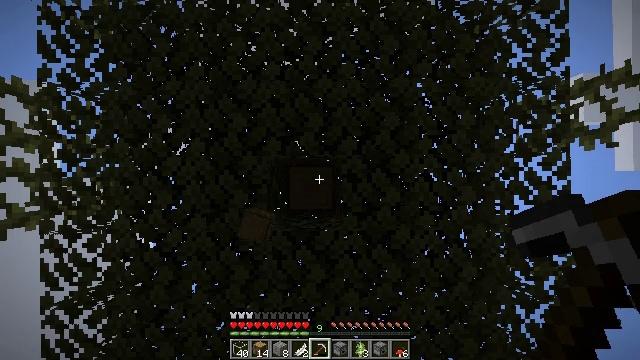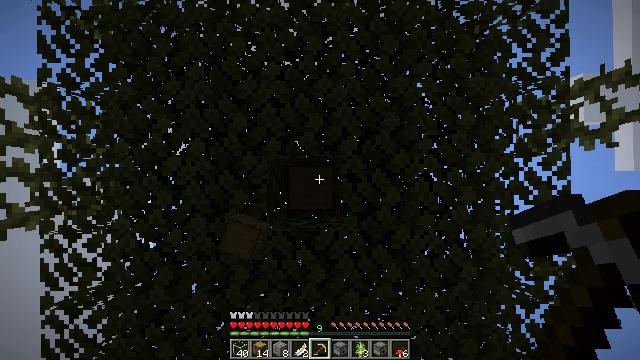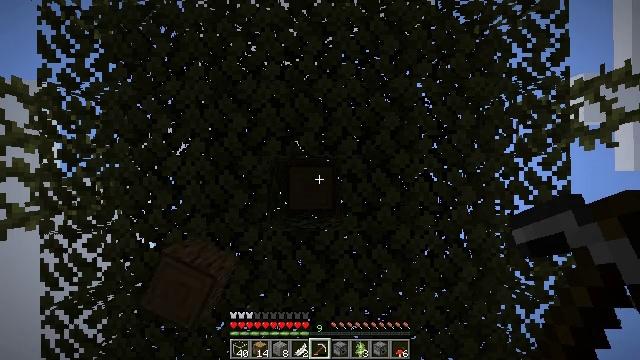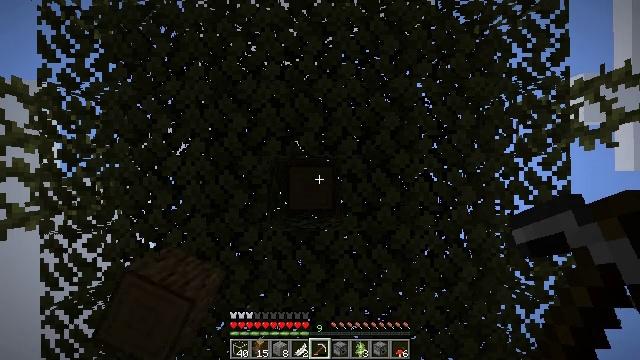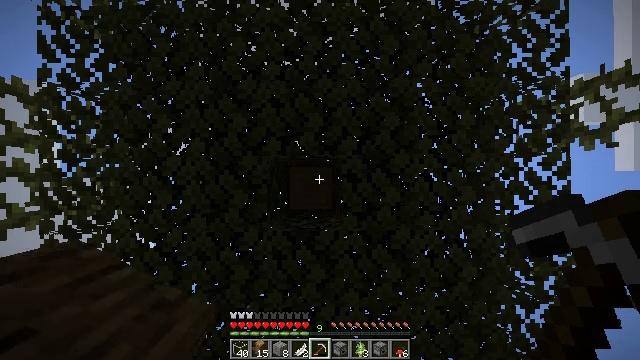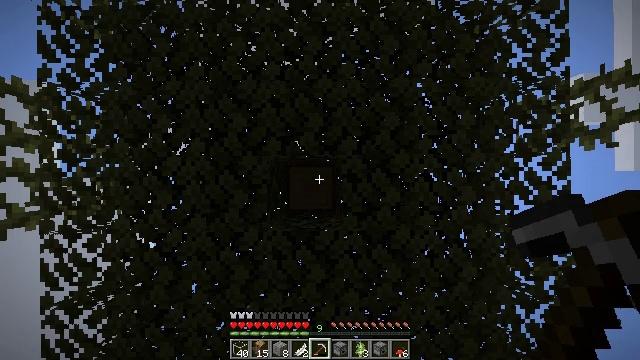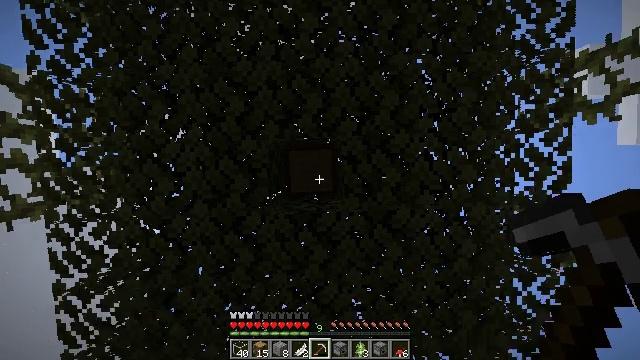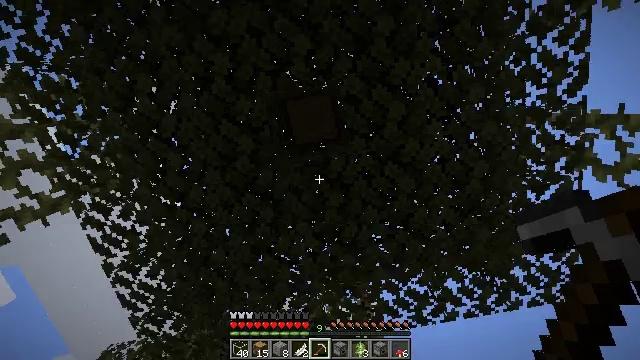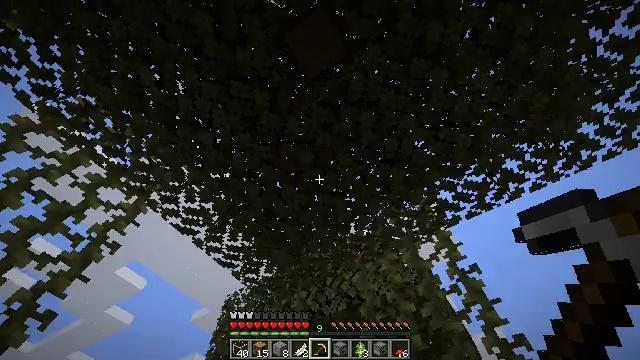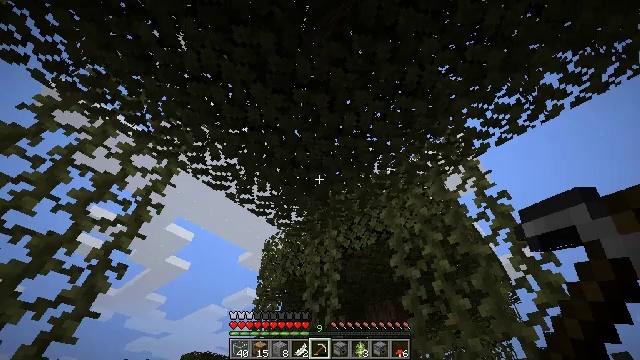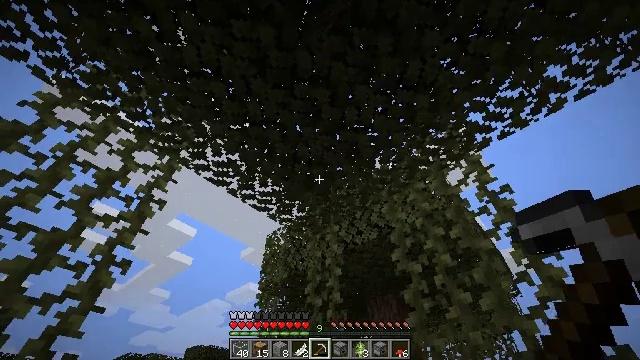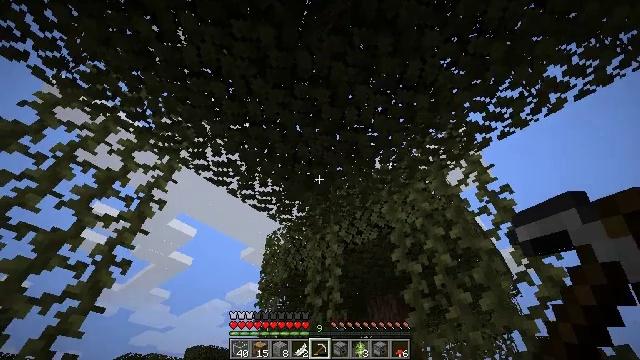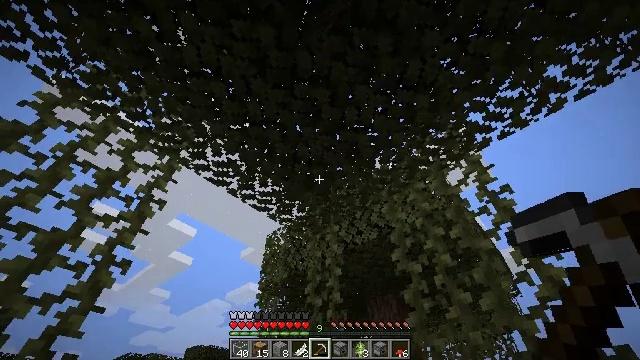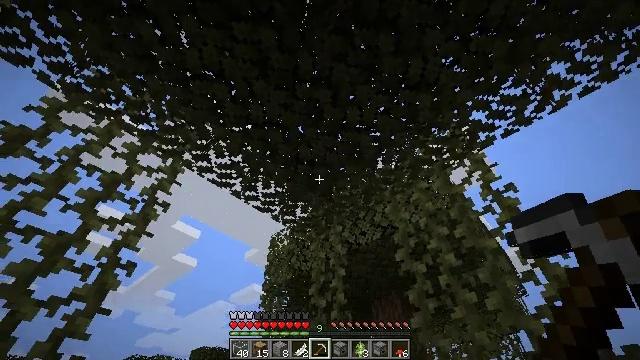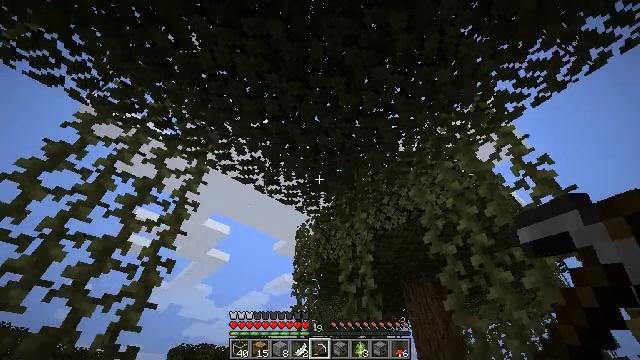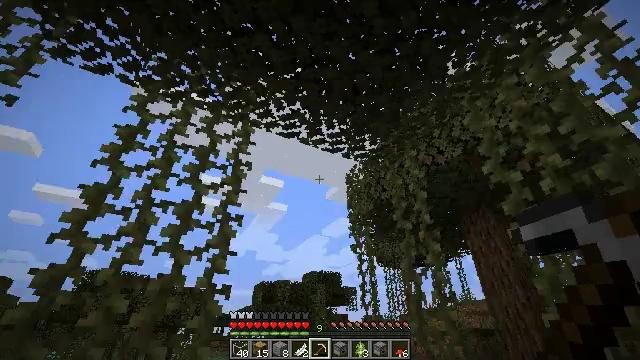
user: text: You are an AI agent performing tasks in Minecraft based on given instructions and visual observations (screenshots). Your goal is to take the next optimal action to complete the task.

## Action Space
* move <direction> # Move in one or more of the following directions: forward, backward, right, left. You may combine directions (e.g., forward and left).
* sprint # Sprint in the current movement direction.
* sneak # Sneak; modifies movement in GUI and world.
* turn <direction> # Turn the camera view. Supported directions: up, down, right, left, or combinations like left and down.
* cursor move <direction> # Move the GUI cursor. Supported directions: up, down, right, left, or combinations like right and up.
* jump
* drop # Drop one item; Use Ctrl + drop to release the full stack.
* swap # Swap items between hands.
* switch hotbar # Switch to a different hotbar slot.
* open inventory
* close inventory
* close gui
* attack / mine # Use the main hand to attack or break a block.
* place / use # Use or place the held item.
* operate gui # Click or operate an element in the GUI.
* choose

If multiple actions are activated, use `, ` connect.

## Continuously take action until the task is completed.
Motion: motion action
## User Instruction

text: Collect oak log for crafting.
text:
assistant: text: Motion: no_op
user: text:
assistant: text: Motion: no_op
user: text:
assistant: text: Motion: no_op
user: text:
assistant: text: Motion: no_op
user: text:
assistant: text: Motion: no_op
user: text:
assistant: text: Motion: turn left and down
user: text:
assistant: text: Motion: turn left and down
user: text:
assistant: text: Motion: turn left and down
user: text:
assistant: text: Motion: turn left and down
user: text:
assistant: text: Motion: turn down
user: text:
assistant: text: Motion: no_op
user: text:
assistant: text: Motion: no_op
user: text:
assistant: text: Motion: no_op
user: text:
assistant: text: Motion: turn left and down
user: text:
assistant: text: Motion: turn left and down
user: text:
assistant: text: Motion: turn left and down
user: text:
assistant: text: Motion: turn left and down
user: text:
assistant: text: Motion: turn left and down
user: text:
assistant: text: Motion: no_op
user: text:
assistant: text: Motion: turn down
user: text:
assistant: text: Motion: turn down
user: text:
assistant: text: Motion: turn down
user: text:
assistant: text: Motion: turn right
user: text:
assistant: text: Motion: turn right and up
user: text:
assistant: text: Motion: no_op
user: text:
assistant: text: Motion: no_op
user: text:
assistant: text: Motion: turn up
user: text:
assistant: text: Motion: no_op
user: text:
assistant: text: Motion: no_op
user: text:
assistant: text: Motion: no_op